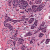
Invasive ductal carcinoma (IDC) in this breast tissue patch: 0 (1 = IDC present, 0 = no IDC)